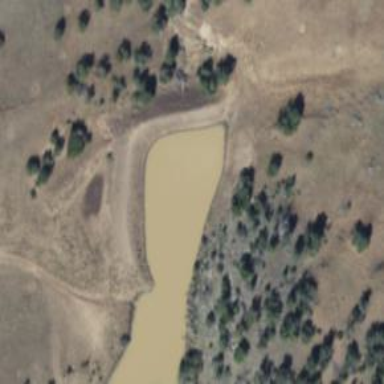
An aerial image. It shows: Watering place by stream or pool.